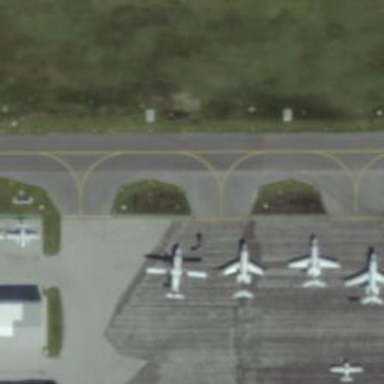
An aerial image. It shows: Image of taxiway at airport.